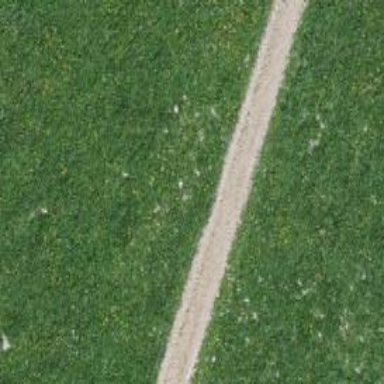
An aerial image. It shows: Track with grade 3 surface.